Field crop: maize
Growth stage: 2
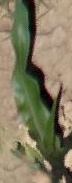
Species: maize